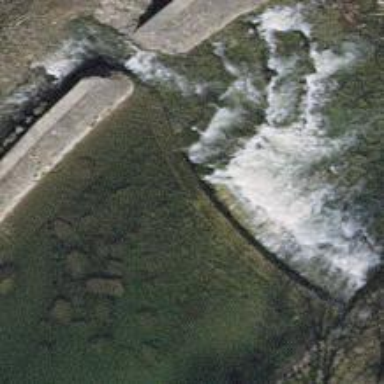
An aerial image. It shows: Weir along the waterway.